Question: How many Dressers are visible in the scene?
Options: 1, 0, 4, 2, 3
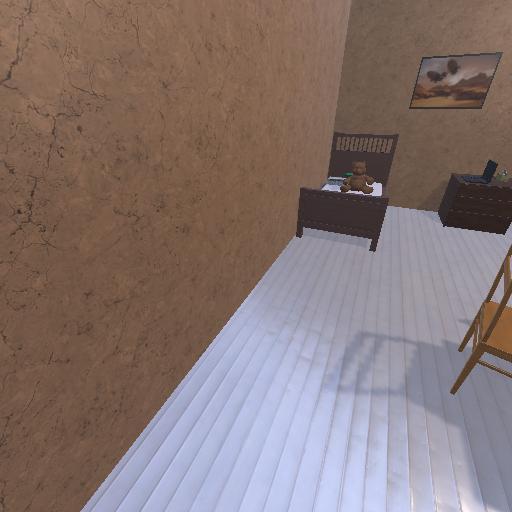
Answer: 1